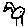
Label: bird